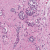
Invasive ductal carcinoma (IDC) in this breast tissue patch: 1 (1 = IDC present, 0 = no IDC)